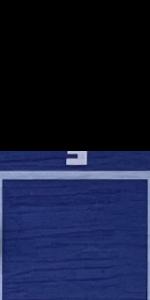
Label: Empty